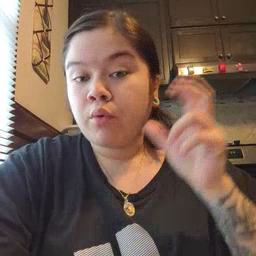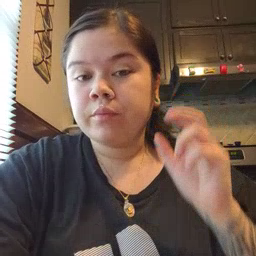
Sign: hear